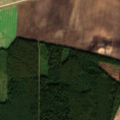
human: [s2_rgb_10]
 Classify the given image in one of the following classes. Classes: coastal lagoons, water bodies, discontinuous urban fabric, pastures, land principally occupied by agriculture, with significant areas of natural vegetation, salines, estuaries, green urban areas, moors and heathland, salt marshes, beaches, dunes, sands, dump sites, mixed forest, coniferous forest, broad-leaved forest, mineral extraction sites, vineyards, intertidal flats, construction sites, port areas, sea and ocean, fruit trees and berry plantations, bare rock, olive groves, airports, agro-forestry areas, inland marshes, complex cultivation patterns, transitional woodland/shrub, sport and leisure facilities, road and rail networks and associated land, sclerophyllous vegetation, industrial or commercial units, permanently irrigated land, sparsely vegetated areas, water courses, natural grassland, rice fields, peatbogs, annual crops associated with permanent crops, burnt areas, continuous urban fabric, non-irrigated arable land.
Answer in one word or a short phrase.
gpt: non-irrigated arable land, mixed forest, transitional woodland/shrub